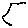
Label: hexagon